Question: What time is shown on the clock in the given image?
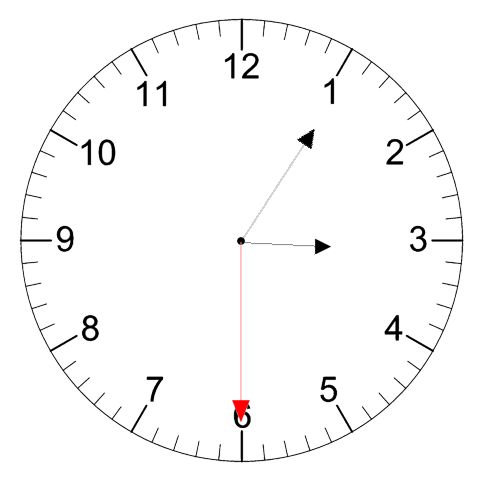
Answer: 03:05:30